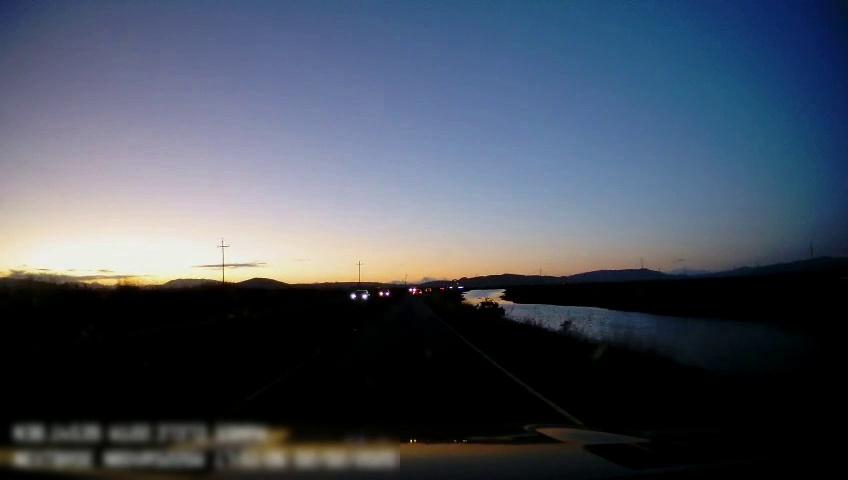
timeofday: Dusk/Dawn/Twilight
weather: Sunny
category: Drivable Space
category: Vehicles | SUV
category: Vehicles | SUV
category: Lanes | Current Lane
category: Lanes | Current Lane